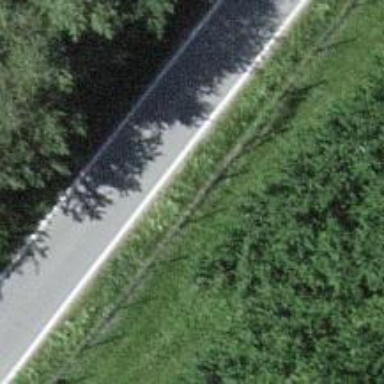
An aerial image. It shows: Unclassified road with asphalt surface.